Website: macys
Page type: cart
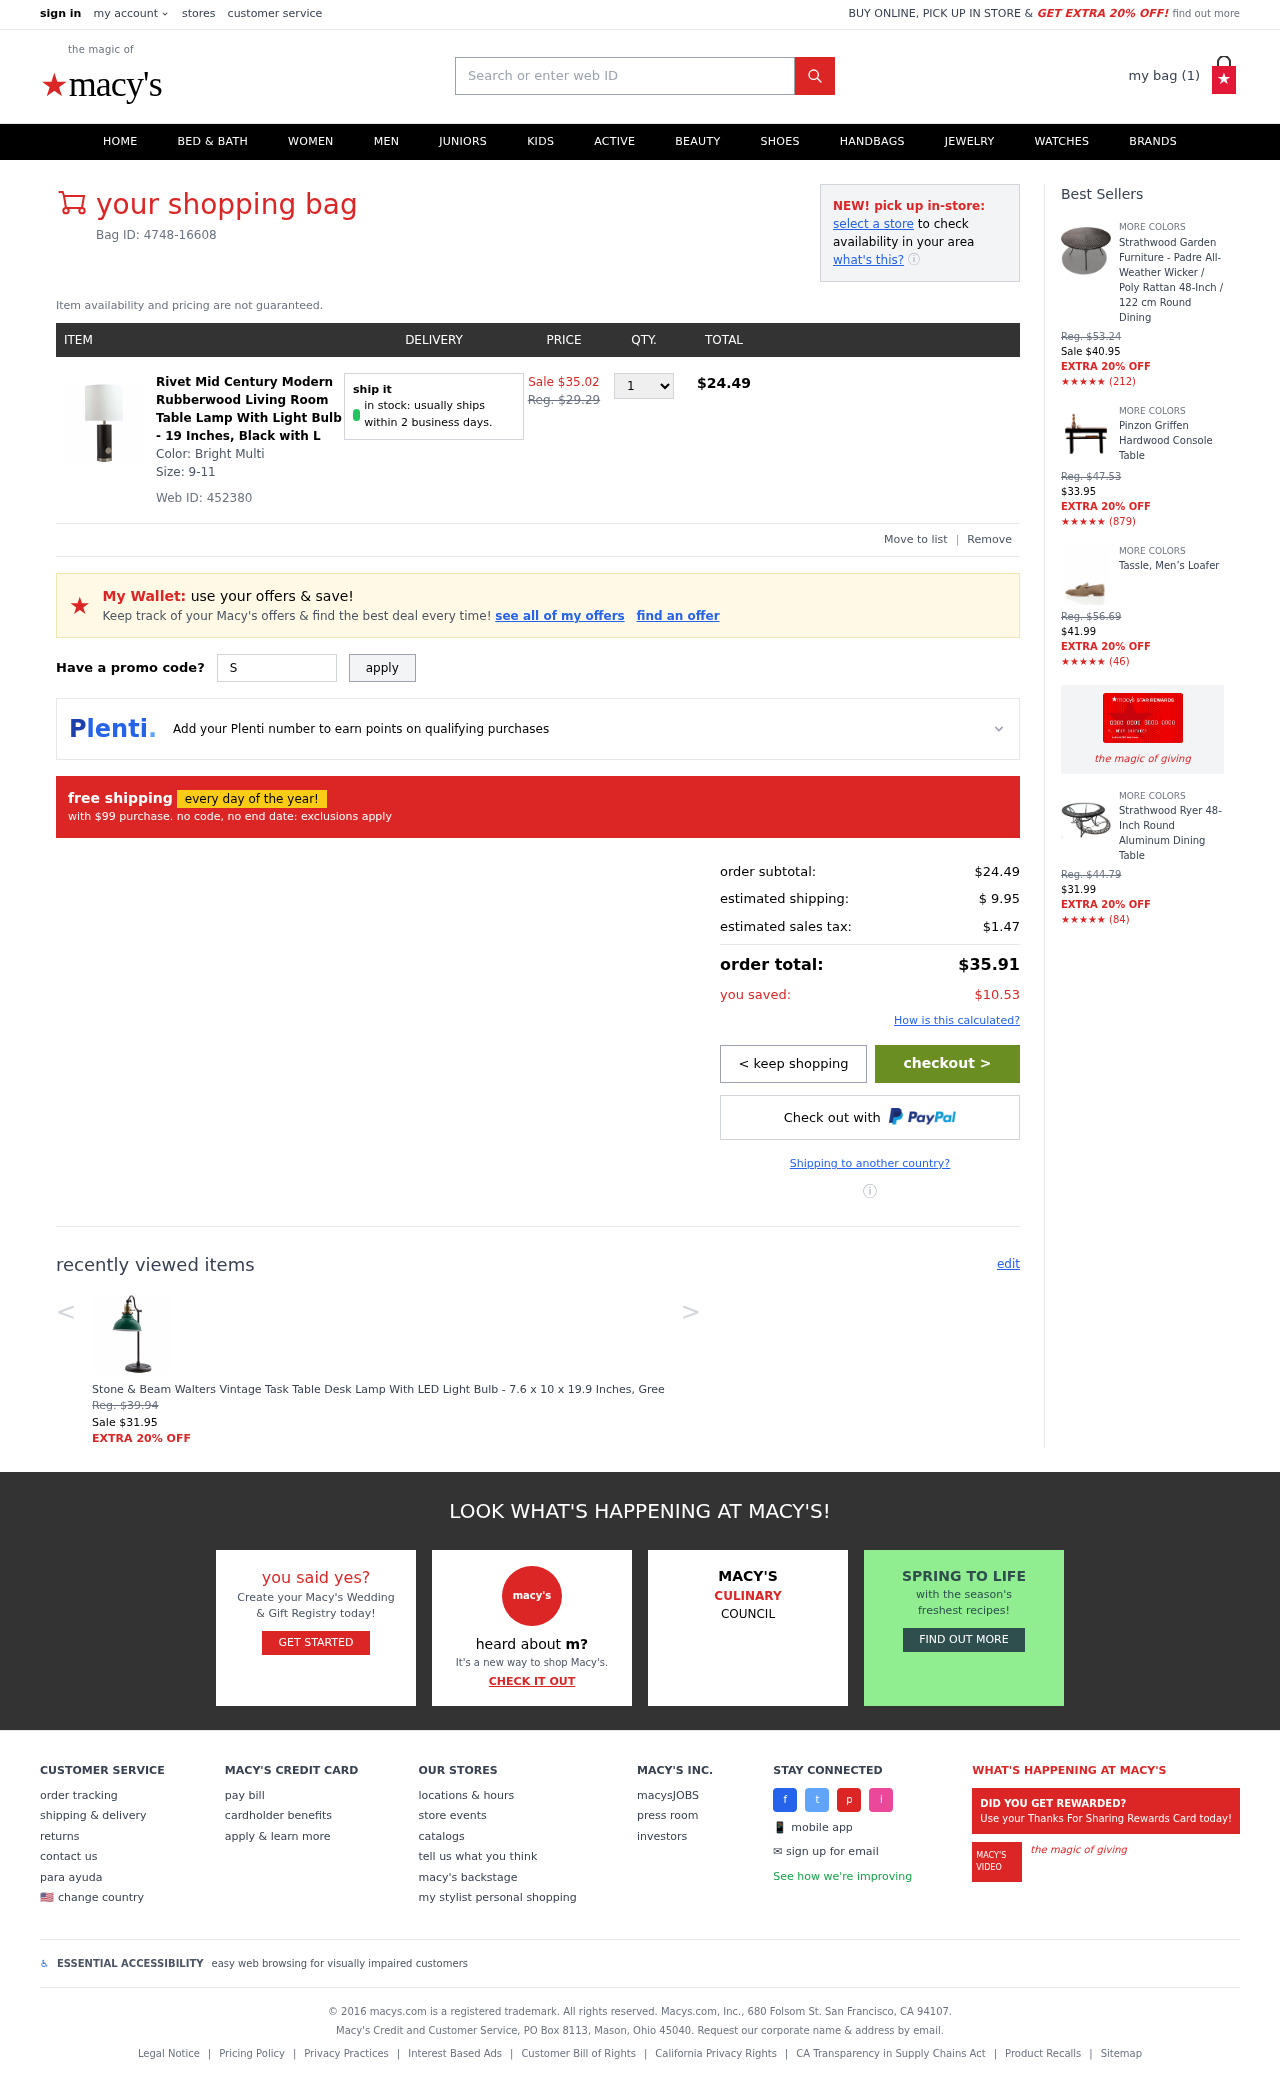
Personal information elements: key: PII_PROMO_CODE
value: SAVE19
Product elements: key: PRODUCT1_NAME
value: Rivet Mid Century Modern Rubberwood Living Room Table Lamp With Light Bulb - 19 Inches, Black with L
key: PRODUCT1_PRICE
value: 24.49
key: PRODUCT1_QUANTITY
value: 1
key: PRODUCT2_NAME
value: Stone & Beam Walters Vintage Task Table Desk Lamp With LED Light Bulb - 7.6 x 10 x 19.9 Inches, Gree
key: PRODUCT2_PRICE
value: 31.95
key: PRODUCT3_NAME
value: Strathwood Garden Furniture - Padre All-Weather Wicker  / Poly Rattan 48-Inch / 122 cm Round Dining
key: PRODUCT3_NUM_RATINGS
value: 212
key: PRODUCT3_PRICE
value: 40.95
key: PRODUCT4_NAME
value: Pinzon Griffen Hardwood Console Table
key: PRODUCT4_NUM_RATINGS
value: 879
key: PRODUCT4_PRICE
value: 33.95
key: PRODUCT5_NAME
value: Tassle, Men’s Loafer
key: PRODUCT5_NUM_RATINGS
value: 46
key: PRODUCT5_PRICE
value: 41.99
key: PRODUCT6_NAME
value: Strathwood Ryer 48-Inch Round Aluminum Dining Table
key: PRODUCT6_NUM_RATINGS
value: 84
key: PRODUCT6_PRICE
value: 31.99
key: PRODUCT1_ORIGINAL_PRICE
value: Sale $35.02
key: PRODUCT1_TOTAL
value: $24.49
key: PRODUCT2_ORIGINAL_PRICE
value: Reg. $39.94
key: PRODUCT3_ORIGINAL_PRICE
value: Reg. $53.24
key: PRODUCT3_RATING
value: ★★★★★
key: PRODUCT4_ORIGINAL_PRICE
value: Reg. $47.53
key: PRODUCT4_RATING
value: ★★★★★
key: PRODUCT5_ORIGINAL_PRICE
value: Reg. $56.69
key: PRODUCT5_RATING
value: ★★★★★
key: PRODUCT6_ORIGINAL_PRICE
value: Reg. $44.79
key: PRODUCT6_RATING
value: ★★★★★
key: PRODUCT_WEB_ID
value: Web ID: 452380
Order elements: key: ORDER_NUM_ITEMS
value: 1
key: ORDER_BAG_ID
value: Bag ID: 4748-16608
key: ORDER_SUBTOTAL
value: $24.49
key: ORDER_SHIPPING_COST
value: $ 9.95
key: ORDER_TAX
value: $1.47
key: ORDER_TOTAL
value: $35.91
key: ORDER_SAVINGS
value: $10.53
Search elements: key: HEADER_SEARCH
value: Search or enter web ID